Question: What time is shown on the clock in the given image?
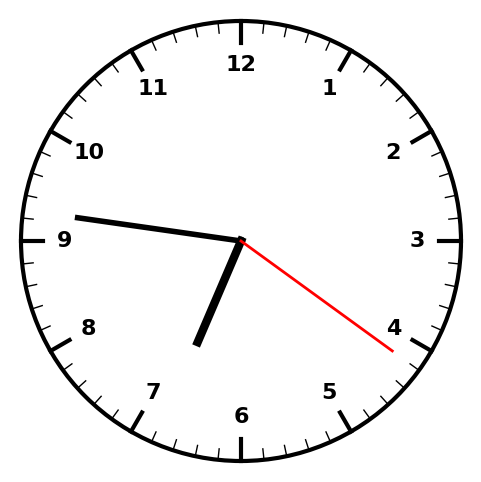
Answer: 06:46:21